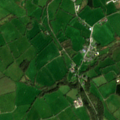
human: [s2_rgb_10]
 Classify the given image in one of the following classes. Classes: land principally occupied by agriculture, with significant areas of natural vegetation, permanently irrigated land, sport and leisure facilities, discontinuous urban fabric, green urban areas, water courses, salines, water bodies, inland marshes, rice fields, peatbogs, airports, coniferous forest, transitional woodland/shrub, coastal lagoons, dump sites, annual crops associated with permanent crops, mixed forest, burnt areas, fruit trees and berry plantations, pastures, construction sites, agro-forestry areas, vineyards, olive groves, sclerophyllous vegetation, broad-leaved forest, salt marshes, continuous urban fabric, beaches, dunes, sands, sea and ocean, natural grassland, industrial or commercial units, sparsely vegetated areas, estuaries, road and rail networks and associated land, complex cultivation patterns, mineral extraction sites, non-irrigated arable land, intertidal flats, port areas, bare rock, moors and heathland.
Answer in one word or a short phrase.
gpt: pastures, coniferous forest